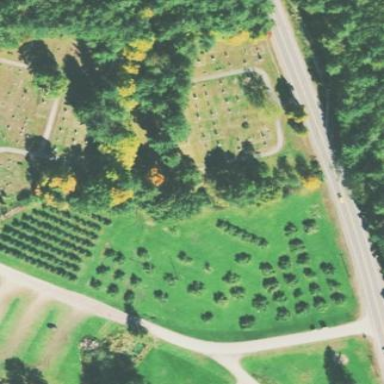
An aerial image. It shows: Orchard.